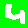
Digit: 4